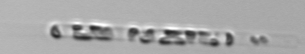
Label: Dactyliosolen_fragilissimus